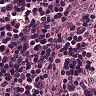
Metastatic tissue present: no